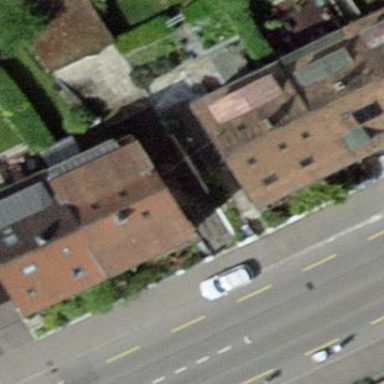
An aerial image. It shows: Terrace building.